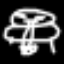
Label: frog